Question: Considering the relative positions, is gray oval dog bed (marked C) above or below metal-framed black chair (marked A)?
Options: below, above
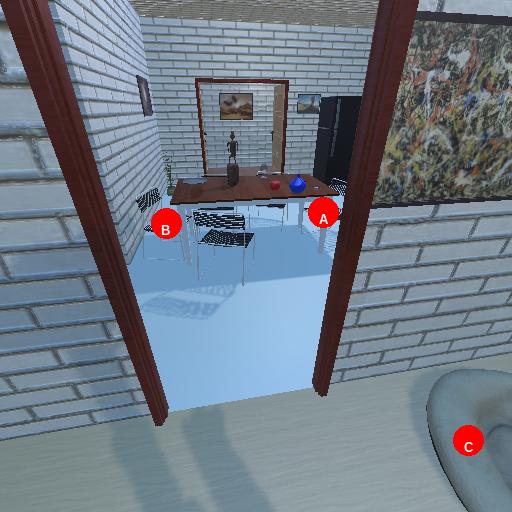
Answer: below